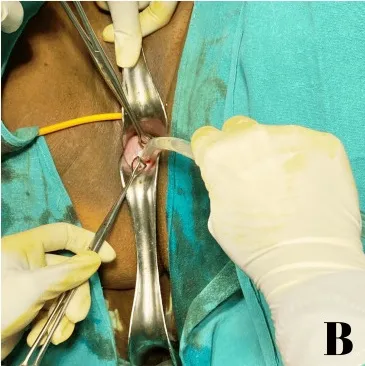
Intraoperative findings. A small incision is made on the cyst, and ,the contents of the cyst are aspirated.
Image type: medical_photograph (other_medical_photograph)